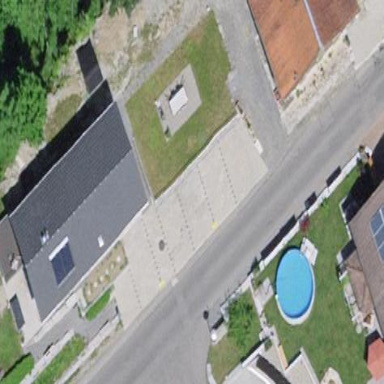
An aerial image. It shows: Group of garages.